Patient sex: M
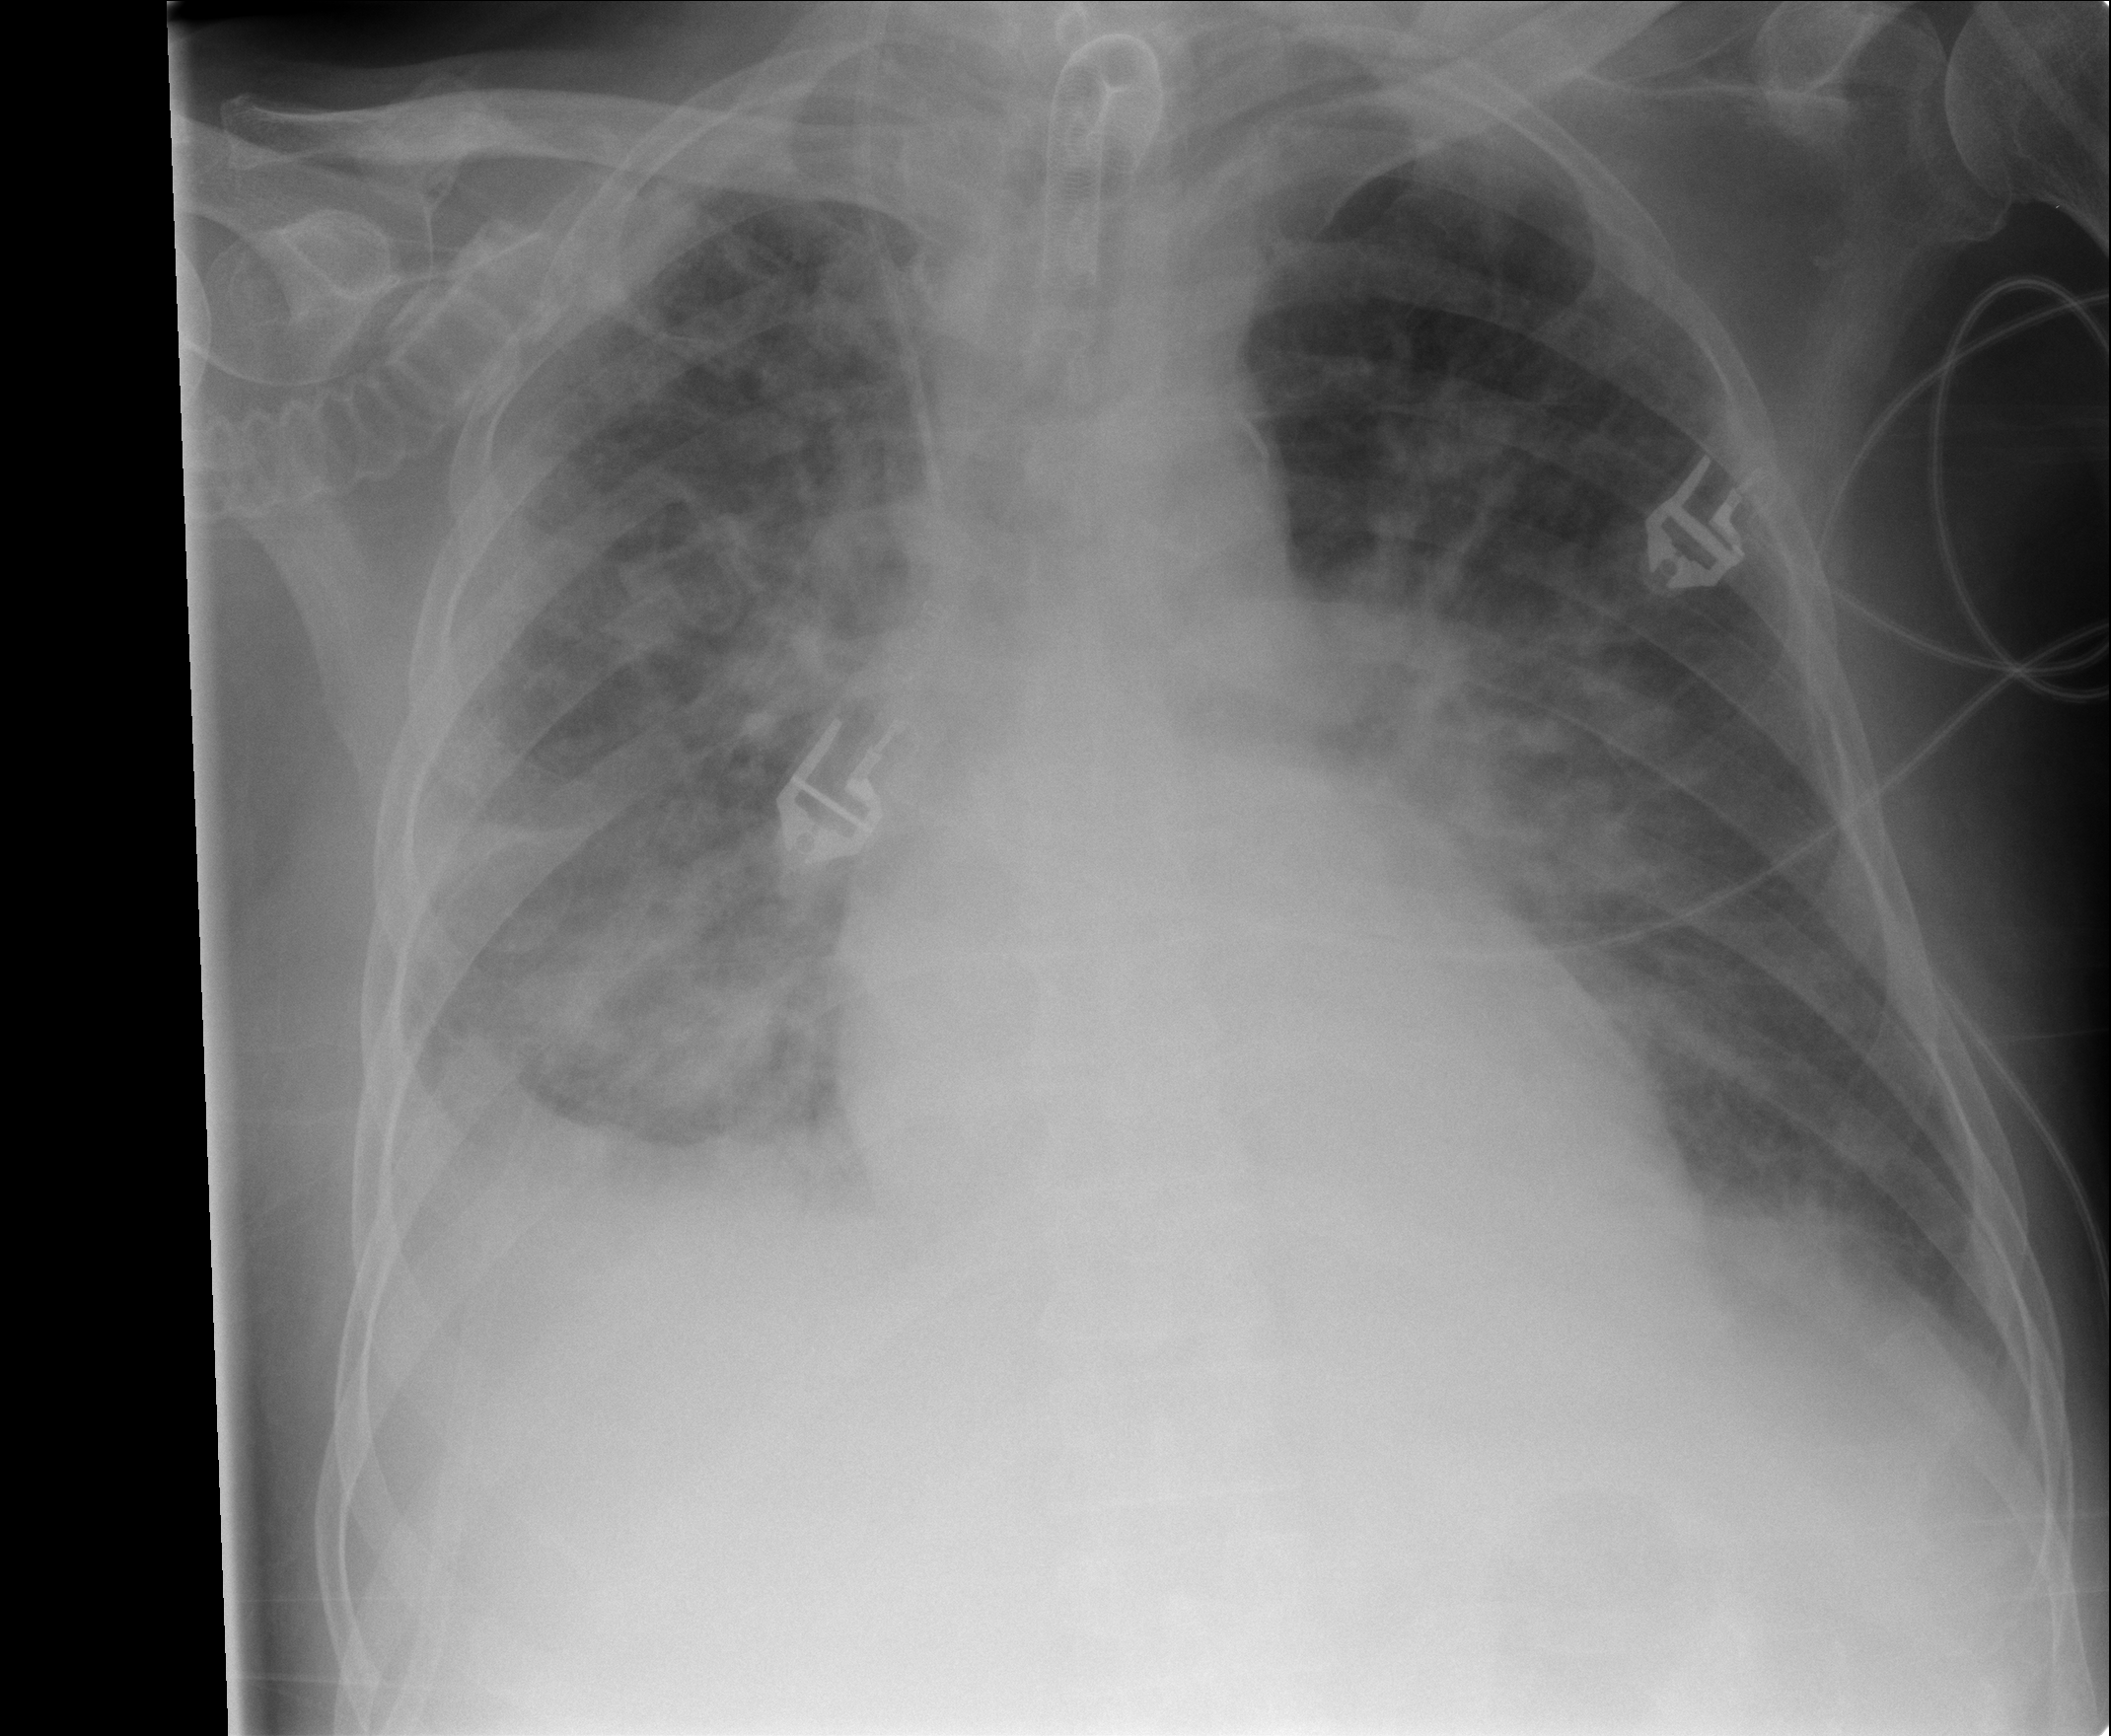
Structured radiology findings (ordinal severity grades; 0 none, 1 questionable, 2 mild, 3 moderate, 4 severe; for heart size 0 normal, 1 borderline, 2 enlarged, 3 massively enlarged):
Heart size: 1
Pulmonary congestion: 3
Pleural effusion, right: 2
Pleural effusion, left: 2
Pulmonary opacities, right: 3
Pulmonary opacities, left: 3
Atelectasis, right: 2
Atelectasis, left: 2